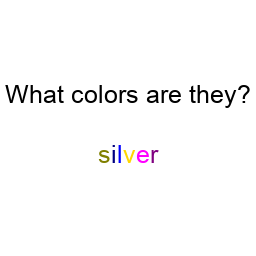
Color: olive, navy, blue, gold, magenta, purple
Color name shown: silver
Background color: white
Question text color: black